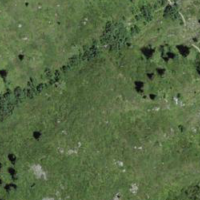
EUNIS habitat code: 31
Species observed at this site:
Saxifraga aizoides